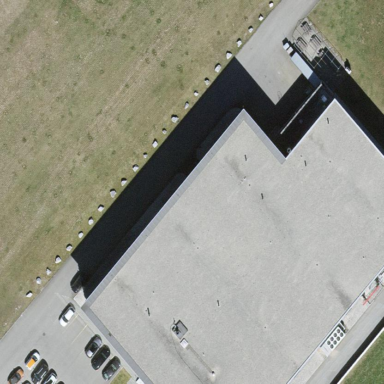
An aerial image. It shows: Industrial building.